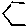
Label: hexagon